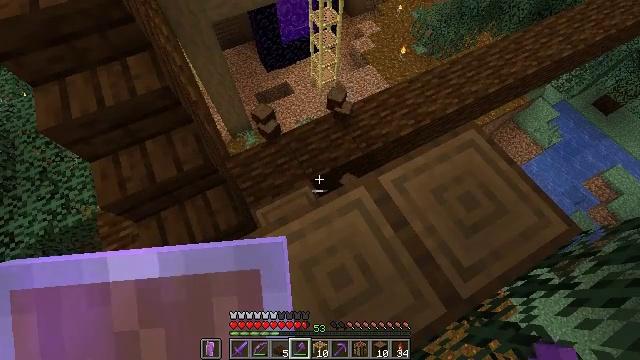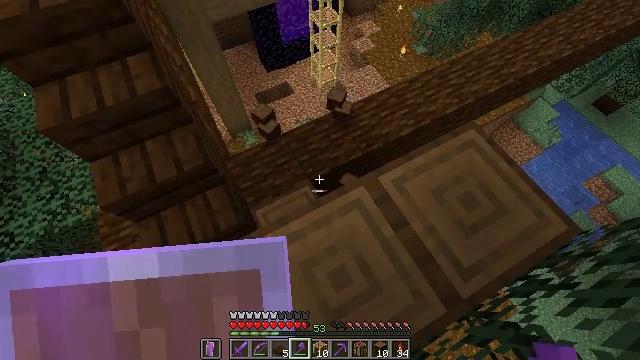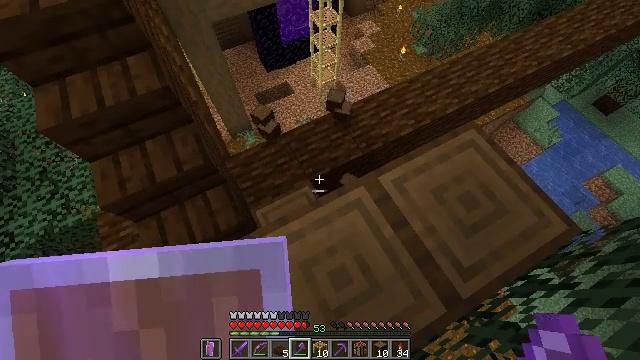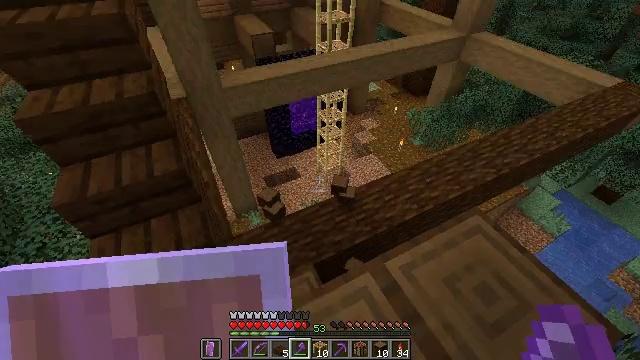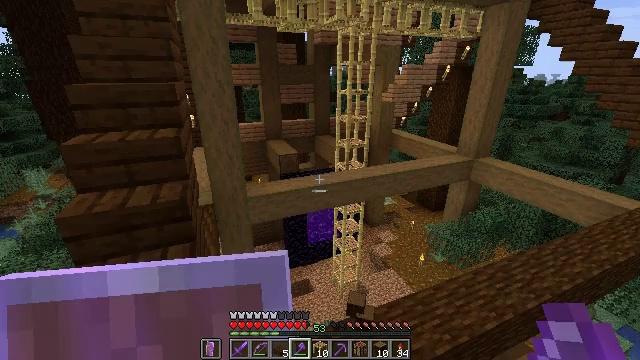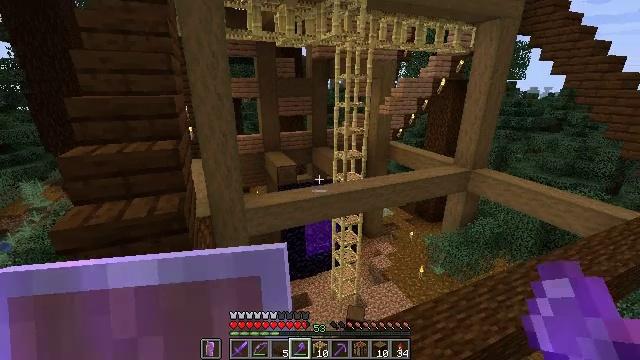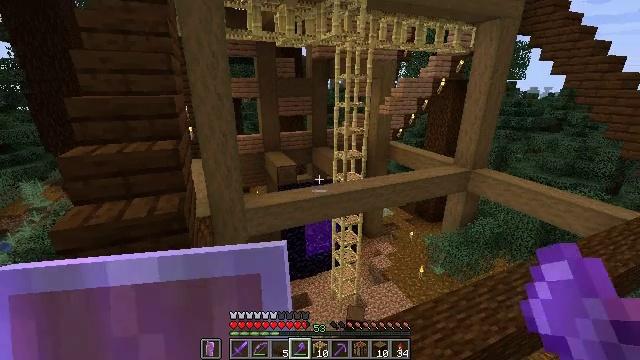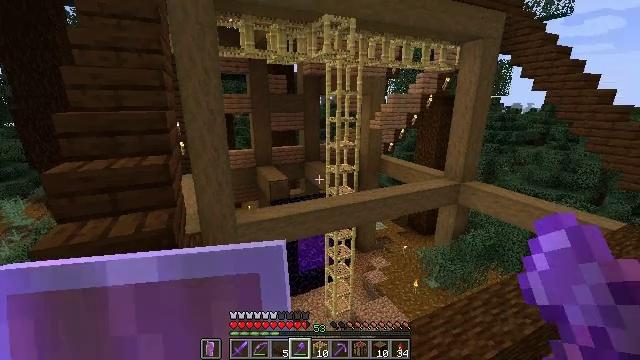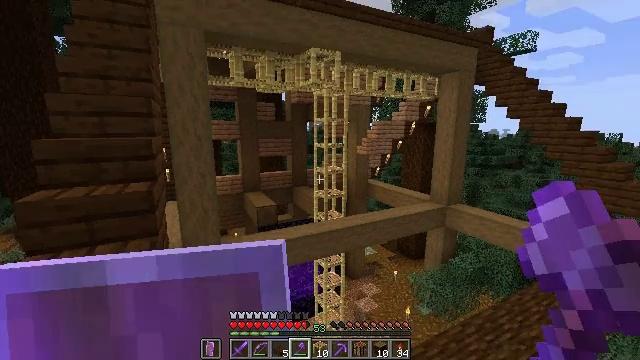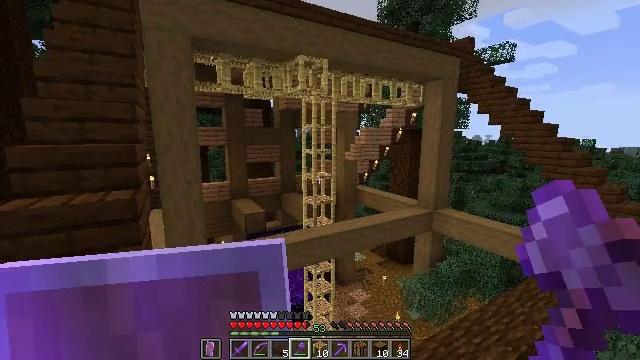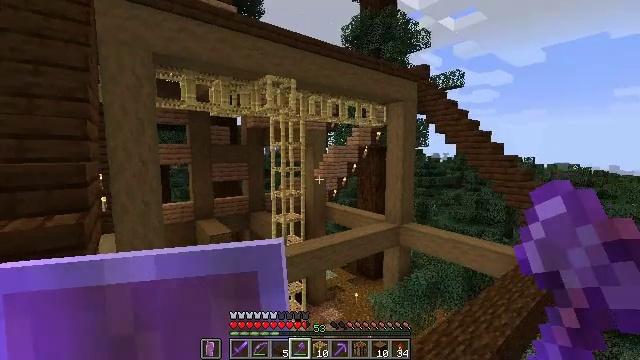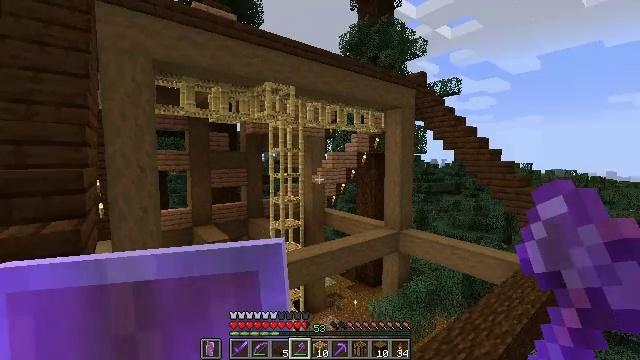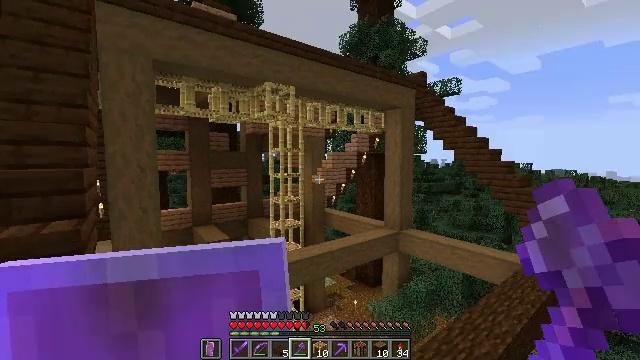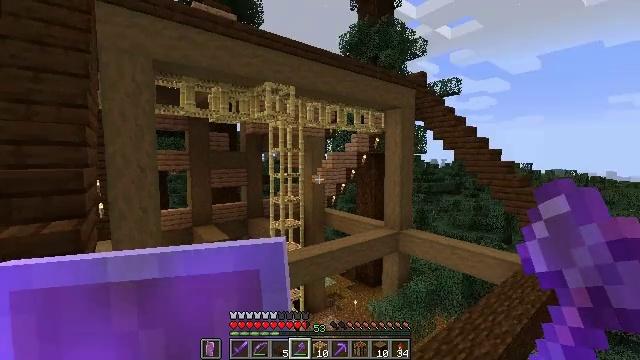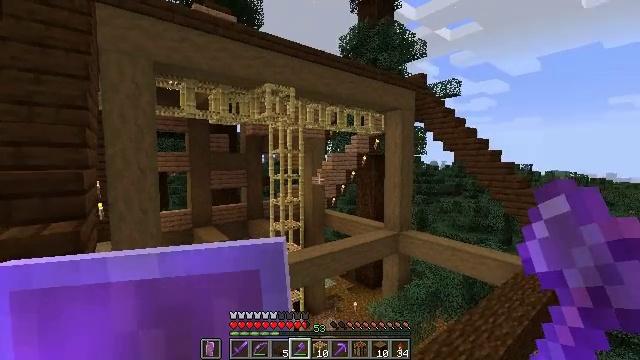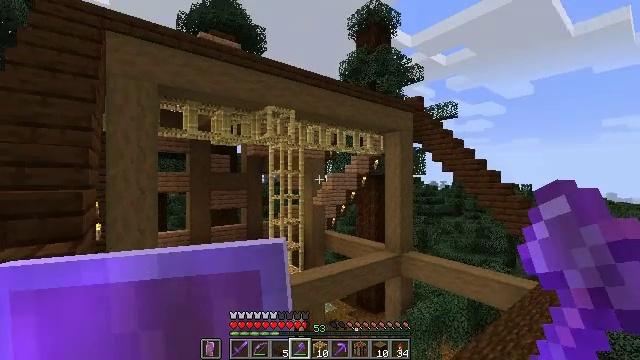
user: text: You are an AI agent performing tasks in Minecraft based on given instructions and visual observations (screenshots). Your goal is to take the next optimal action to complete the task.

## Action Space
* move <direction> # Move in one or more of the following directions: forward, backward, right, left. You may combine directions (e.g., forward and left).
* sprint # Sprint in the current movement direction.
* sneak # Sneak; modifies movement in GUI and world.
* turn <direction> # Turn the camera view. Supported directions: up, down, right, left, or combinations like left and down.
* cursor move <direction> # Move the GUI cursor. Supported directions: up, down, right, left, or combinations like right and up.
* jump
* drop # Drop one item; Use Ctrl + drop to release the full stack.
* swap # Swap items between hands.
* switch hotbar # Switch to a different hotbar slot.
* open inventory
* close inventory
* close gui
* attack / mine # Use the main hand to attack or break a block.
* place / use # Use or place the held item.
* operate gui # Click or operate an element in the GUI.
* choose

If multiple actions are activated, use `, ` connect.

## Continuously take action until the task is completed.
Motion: motion action
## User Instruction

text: Harvest the spruce log from a tree trunk.
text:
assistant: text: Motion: no_op
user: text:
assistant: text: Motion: no_op
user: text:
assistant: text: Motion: turn left and up
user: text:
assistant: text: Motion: turn left and up
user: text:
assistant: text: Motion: turn up
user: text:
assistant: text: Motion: no_op
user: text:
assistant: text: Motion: turn right and up
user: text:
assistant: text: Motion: turn right and up
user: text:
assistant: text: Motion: turn right and up
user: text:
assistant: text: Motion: turn right and up
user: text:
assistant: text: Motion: turn up
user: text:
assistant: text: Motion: no_op
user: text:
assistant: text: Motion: no_op
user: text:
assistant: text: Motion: no_op
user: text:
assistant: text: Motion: turn up
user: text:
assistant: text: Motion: turn right and up
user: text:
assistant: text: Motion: turn up
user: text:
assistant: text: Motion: no_op
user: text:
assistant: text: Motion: no_op
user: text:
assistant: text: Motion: no_op
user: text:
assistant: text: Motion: no_op
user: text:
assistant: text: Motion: no_op
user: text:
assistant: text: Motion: no_op
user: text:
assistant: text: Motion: no_op
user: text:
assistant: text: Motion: no_op
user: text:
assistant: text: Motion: no_op
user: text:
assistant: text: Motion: no_op
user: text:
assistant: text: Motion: turn left and down
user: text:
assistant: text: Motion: turn left and down
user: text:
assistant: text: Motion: turn left and down